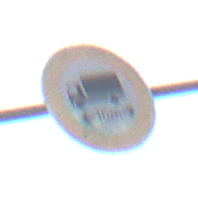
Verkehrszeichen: TatsaechlicheLaenge
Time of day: SunriseSunset
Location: Outdoor (Nature)
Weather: Clear
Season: NotSpecified
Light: Natural